Question: There are similar questions around here but none that fit into my my particular case scenario.
I have a Windows Form with a Button. The button is attached to the event handler as follows:
'''
private void mybutton_Click(object sender, EventArgs e)
{
// do some processing here
}
'''
In addition there is a combobox where a change in selection in supposed to trigger the button event handler as defined above.
'''
private void mycombobox_SelectedIndexChanged(object sender, EventArgs e)
{
mybutton_Click(sender, e); // this is the line which pops up the dialog
}
'''
The code works exactly as intended at runtime but i get a dialog prompt at compile time which reads:
> object reference not set to an instance of an object
There are no other errors or warning.
A google search tells me that this message is an error caused if the program is trying to access a member of a reference type variable which is set to null.
However when i run this code in debug mode, both the sender and event(e) variables are not null.
So why is this dialog popping up ?
And if this had been an error or warning - it should have shown as an error or warning but nothing of that sort happens.
Here's the screenshot:

There are no errors as you can see in the screenshot.
The program works great - just this pop up
The popup is caused by the line:'mybutton_Click(sender, e);' in the combobox 'selectedIndexChanged' function.
The 'mybutton_Click(sender, e)' does not use any of the arguments sender or e in the processing.
I have not installed any VS extensions either.
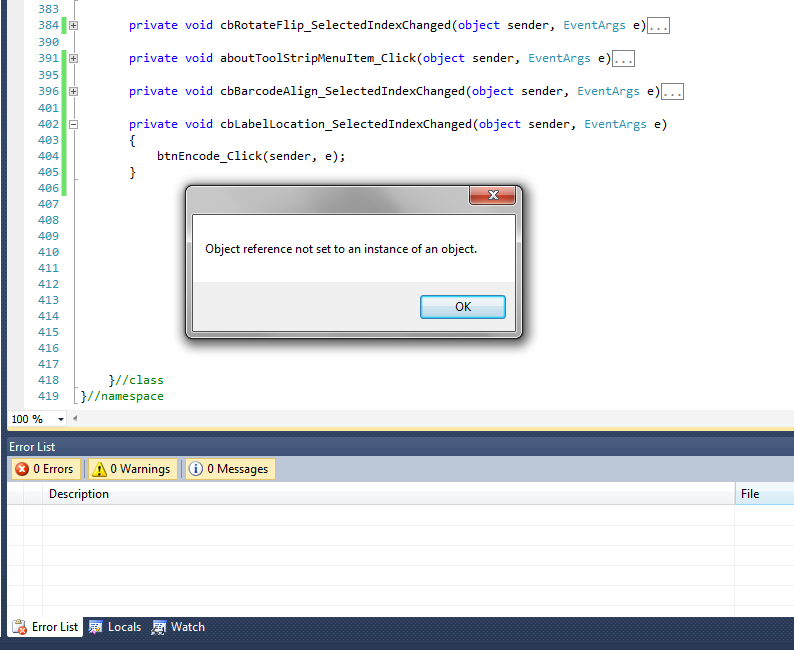
Answer: I what is happening is that the events are firing in Design mode (which I seem to recall happening to me a few times when using WinForms back in the day).
To get around it what I did was handled the form load event, then in that I attached a listener to the SelectedIndexChanged. Then in Design mode the event isnt bound and wont fire, but at run time it is bound.
Something like:
'''
public void form_OnLoaded(object sender, EventArgs e)
{
myComboBox.SelectedIndexChanged += mycombobox_SelectedIndexChanged;
}
'''